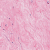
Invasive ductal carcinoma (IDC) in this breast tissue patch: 0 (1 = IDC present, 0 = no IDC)